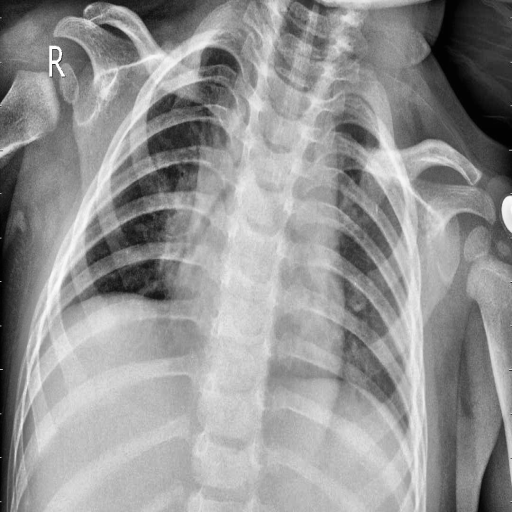
Finding: PNEUMONIA